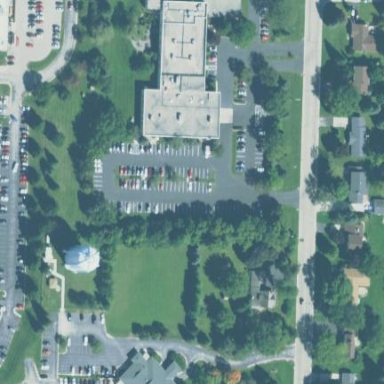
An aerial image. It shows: Office building.